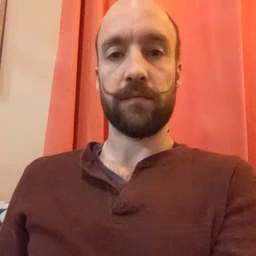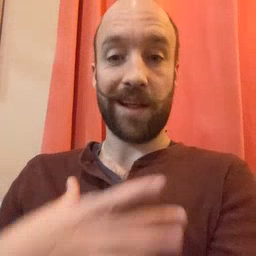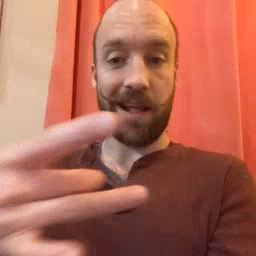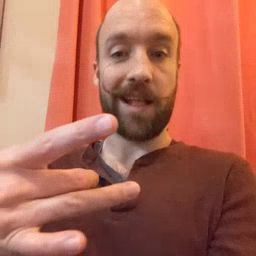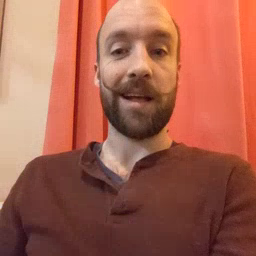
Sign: like